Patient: sex F, age 71
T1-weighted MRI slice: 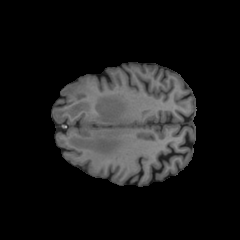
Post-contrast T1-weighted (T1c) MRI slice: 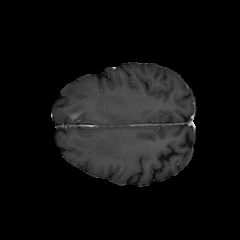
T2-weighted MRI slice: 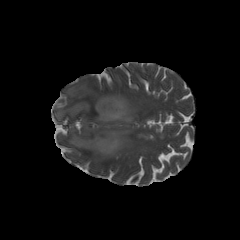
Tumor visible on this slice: yes
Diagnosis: Glioblastoma, IDH-wildtype
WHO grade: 4